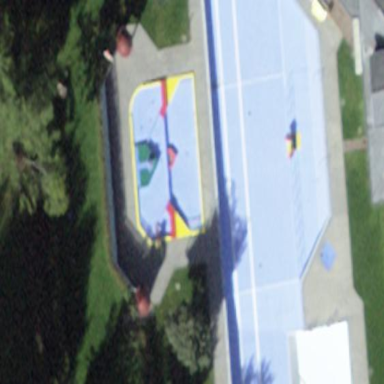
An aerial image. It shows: Swimming pool located in leisure land.